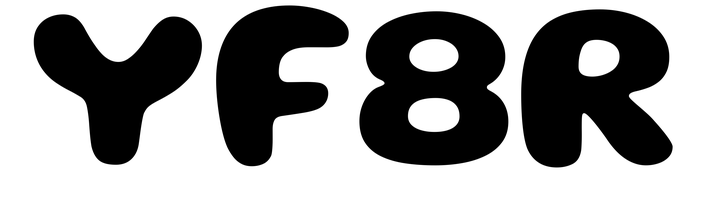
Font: Gluten_Bold